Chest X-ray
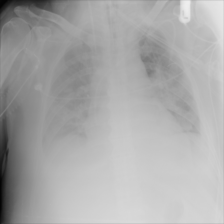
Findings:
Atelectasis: negative
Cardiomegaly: negative
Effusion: negative
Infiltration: negative
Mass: negative
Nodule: negative
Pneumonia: negative
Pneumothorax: negative
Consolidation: negative
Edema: negative
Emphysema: negative
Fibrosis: negative
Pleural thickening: negative
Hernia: negative